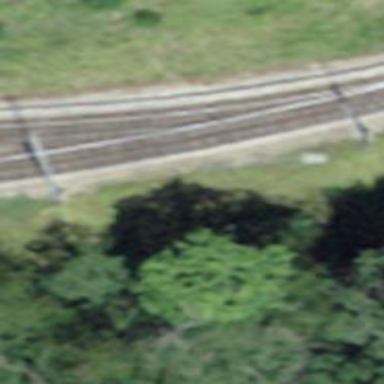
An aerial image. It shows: Narrow-gauge railway track with electrified contact line. The railway has one track.